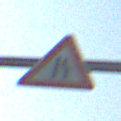
Verkehrszeichen: EinseitigVerengteFahrbahnRechts
Umgebung: Outdoor, Special
Tageszeit: MorningAfternoon
Wetter: Clear
Licht: Natural
Jahreszeit: NotSpecified
Kontrast: HighContrast